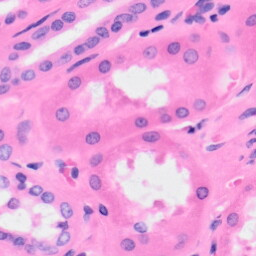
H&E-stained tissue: Kidney